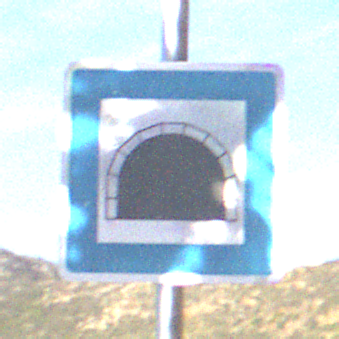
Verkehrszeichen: Tunnel
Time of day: MorningAfternoon
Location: Outdoor (RoadRail)
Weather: PartlyCloudy
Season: NotSpecified
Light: Natural